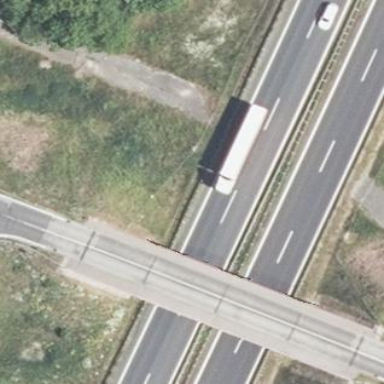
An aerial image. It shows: Bridge with beam structure.